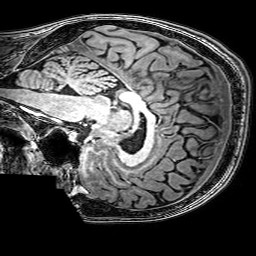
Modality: T1w
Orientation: sagittal
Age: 20
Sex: male
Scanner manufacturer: philips
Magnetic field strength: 3 T
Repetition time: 0.009 s
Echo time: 0.0035 s